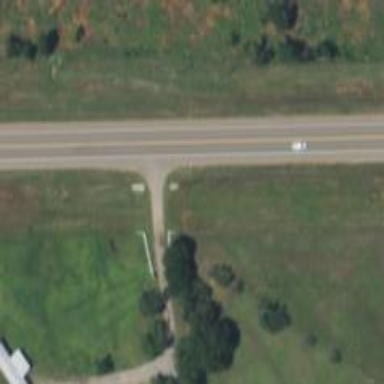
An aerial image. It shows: Driveway leading to service road.